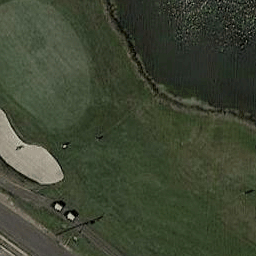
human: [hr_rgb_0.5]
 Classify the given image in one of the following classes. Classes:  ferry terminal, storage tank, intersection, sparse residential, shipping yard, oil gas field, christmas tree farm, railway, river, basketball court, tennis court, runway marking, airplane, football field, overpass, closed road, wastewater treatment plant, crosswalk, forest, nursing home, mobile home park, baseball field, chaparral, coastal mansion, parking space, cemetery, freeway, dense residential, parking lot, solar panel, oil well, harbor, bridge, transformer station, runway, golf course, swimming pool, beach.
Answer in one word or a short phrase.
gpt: golf course